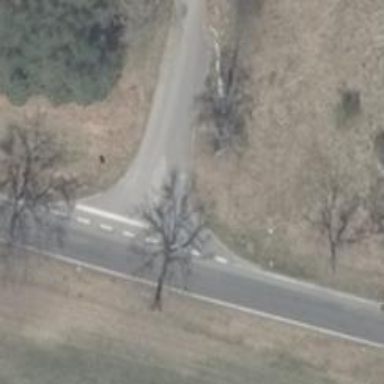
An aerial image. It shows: Road with stop sign.